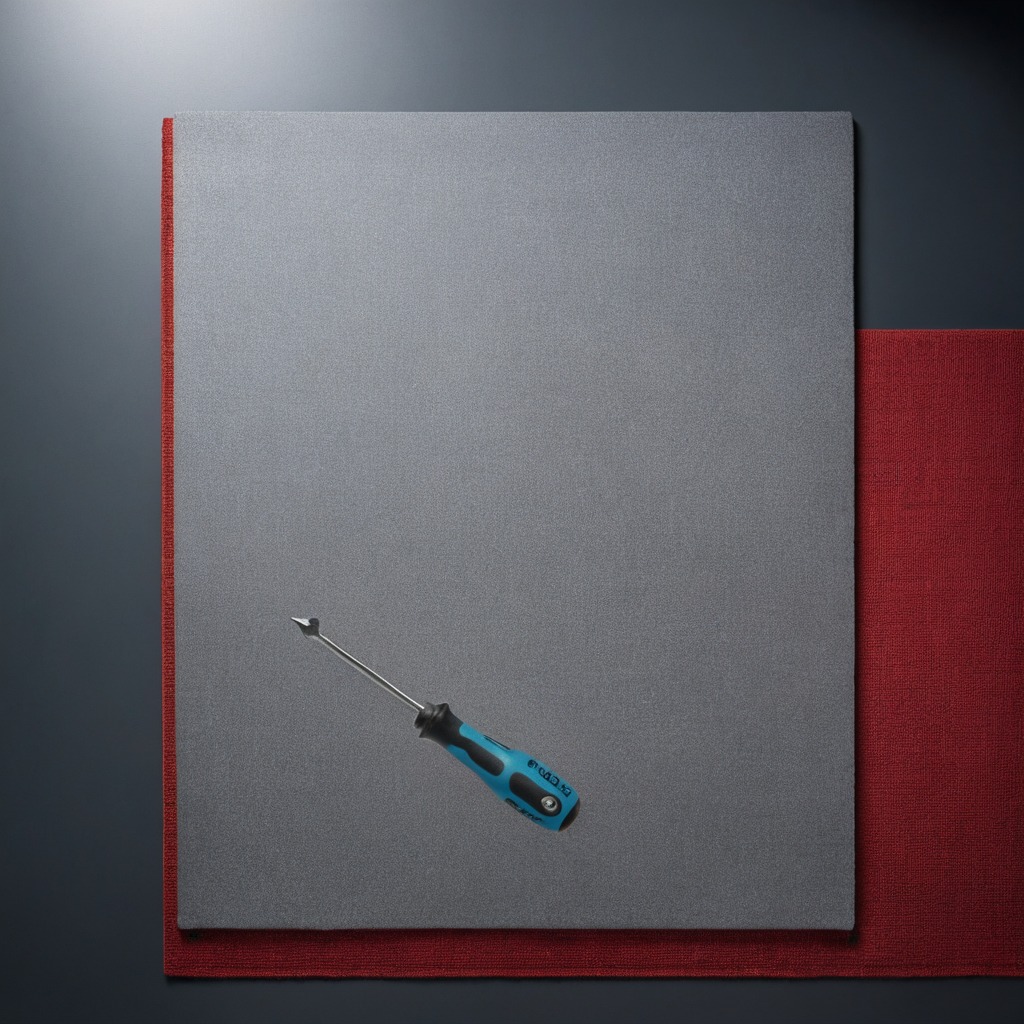
A screwdriver lying on the tabletop.